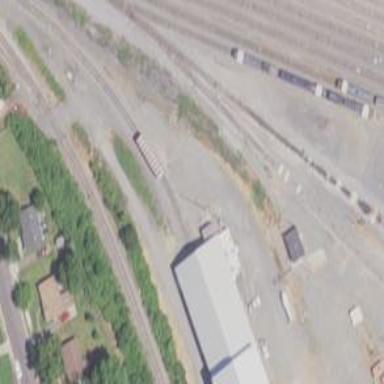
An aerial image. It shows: Abandoned railway.